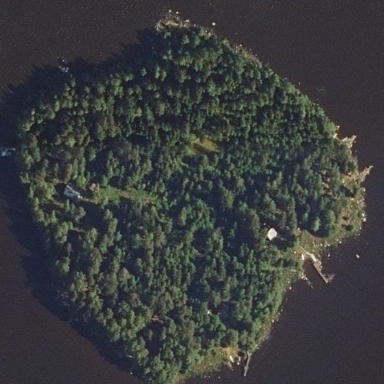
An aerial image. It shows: Islet surrounded by woodland.